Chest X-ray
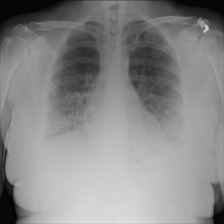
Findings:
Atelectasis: negative
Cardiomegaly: negative
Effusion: negative
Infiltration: negative
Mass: negative
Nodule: negative
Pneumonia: negative
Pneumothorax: negative
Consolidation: negative
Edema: negative
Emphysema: negative
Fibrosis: negative
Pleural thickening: negative
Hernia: negative